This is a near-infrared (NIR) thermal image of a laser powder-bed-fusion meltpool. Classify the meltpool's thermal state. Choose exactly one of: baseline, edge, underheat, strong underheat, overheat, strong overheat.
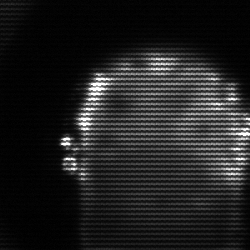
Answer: baseline